Interaction volume radius: 10 \u00c5
Interaction volume height: 15 \u00c5
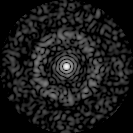
Disorder parameter: 0.8438